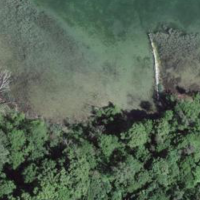
EUNIS habitat code: 14
Species observed at this site:
Stachys palustris
Ilex aquifolium